Field crop: tomato
Growth stage: 1
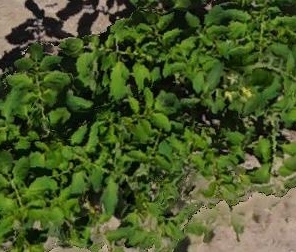
Species: tomato